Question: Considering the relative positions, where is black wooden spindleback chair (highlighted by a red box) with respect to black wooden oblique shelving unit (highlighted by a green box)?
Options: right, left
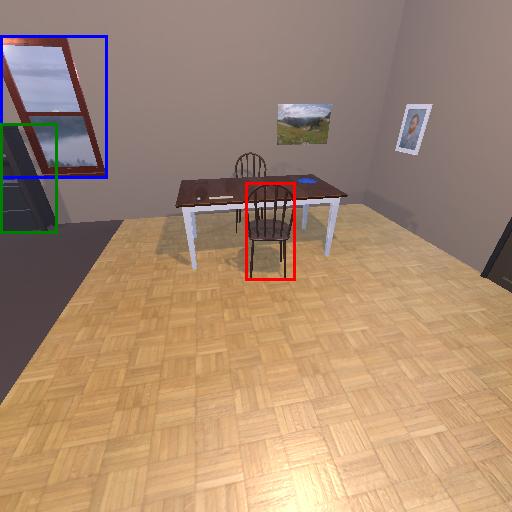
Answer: right